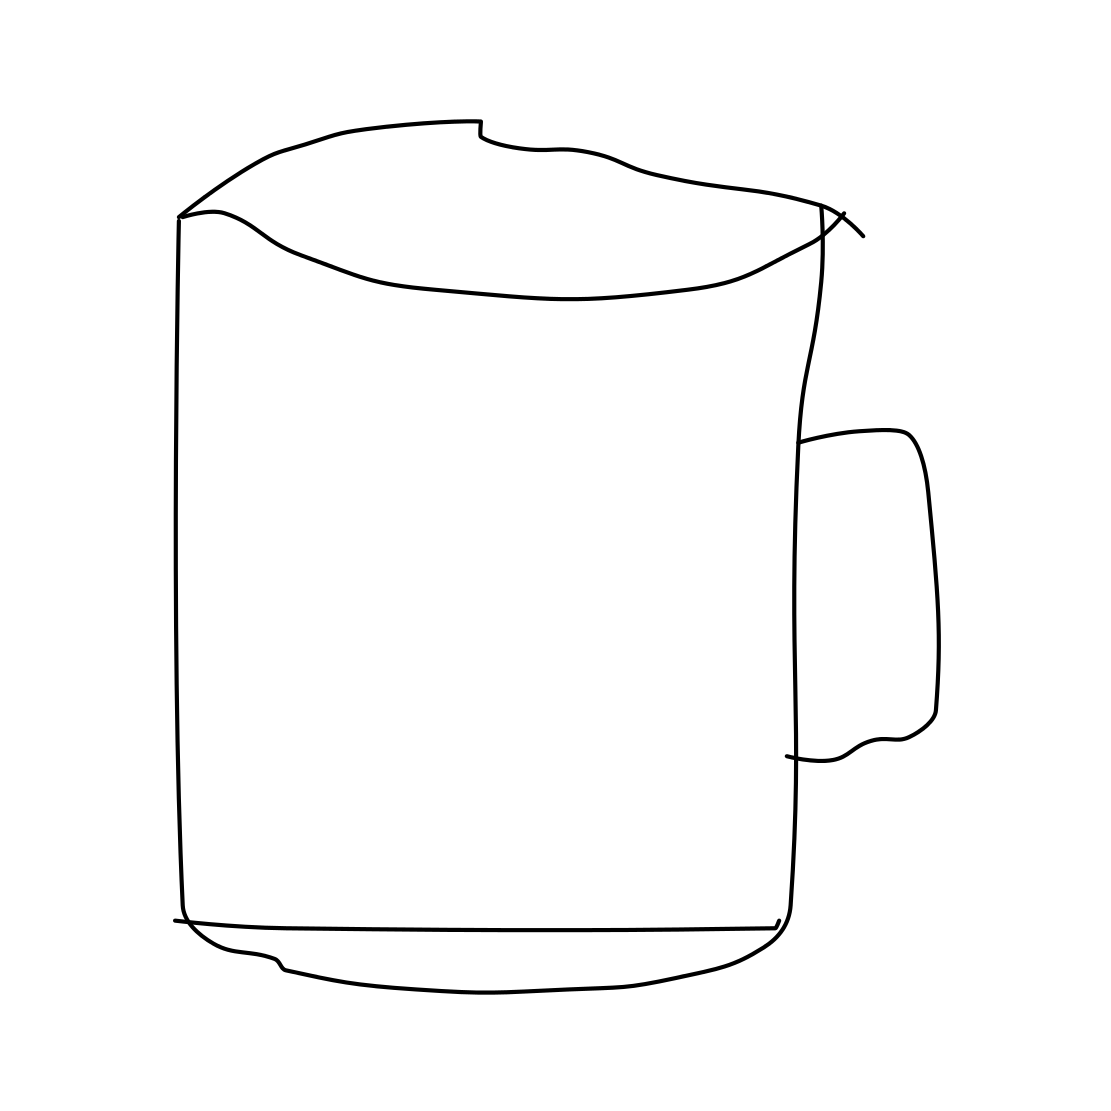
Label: mug